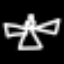
Label: angel